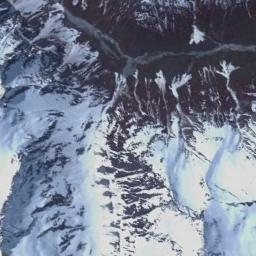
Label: snowberg